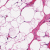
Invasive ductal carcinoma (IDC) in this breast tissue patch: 0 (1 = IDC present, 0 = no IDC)